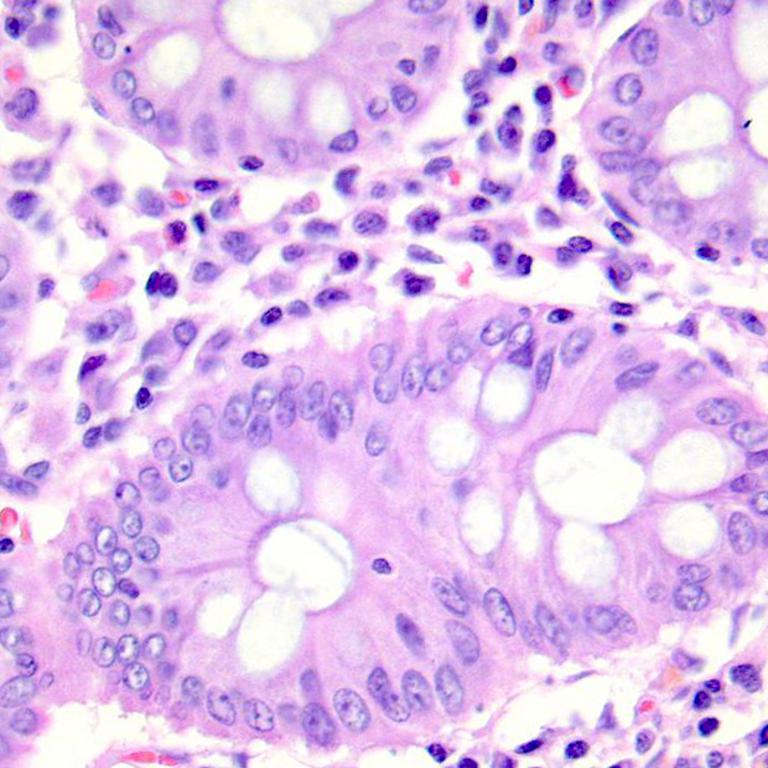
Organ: colon
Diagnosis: benign